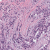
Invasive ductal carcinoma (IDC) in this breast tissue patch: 1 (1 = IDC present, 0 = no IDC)